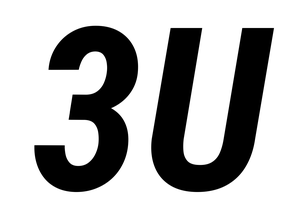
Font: Roboto-Italic_Condensed_Bold_Italic